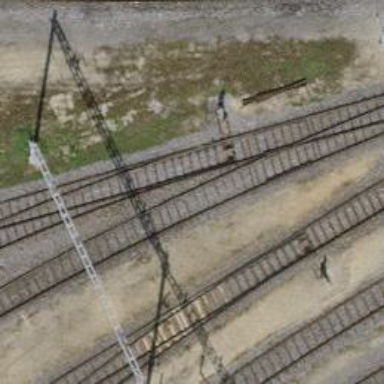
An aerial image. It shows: Railway switch.